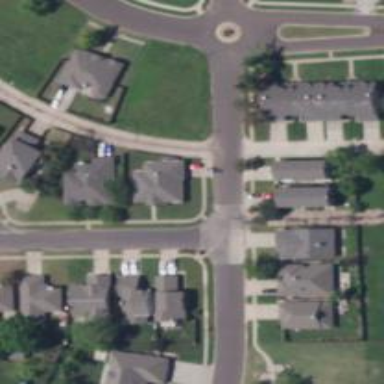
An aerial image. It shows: Residential road with asphalt surface and sidewalk on the left side.